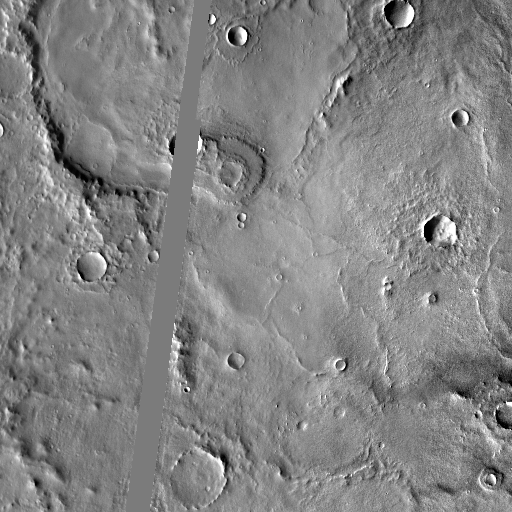
Crater classes present: Background, Other, Layered, Buried, Secondary